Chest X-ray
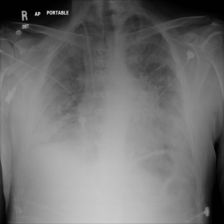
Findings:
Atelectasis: negative
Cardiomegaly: negative
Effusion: negative
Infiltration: negative
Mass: negative
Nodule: negative
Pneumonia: negative
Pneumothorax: negative
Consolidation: negative
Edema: positive
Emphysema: negative
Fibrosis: negative
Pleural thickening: negative
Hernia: negative